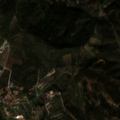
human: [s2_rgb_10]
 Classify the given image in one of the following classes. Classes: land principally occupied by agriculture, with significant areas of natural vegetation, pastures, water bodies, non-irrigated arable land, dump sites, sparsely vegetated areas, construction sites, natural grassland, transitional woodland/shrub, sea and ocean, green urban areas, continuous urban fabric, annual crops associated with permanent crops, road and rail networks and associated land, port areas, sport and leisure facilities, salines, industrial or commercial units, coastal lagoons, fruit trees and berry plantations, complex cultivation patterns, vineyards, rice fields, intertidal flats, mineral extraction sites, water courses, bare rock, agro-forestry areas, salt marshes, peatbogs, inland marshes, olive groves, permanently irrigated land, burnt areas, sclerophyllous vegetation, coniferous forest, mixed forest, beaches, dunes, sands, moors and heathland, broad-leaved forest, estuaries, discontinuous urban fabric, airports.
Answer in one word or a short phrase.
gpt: non-irrigated arable land, olive groves, land principally occupied by agriculture, with significant areas of natural vegetation, sclerophyllous vegetation, transitional woodland/shrub